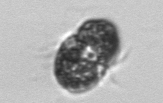
Label: Mesodinium